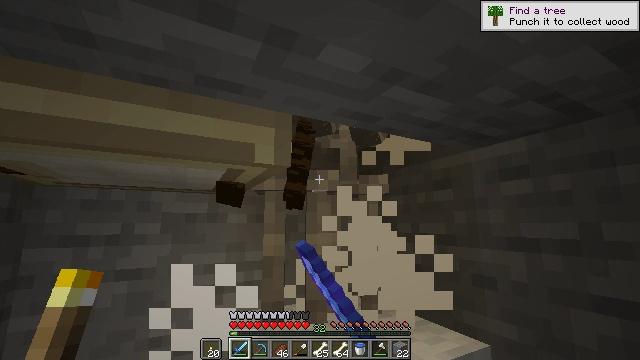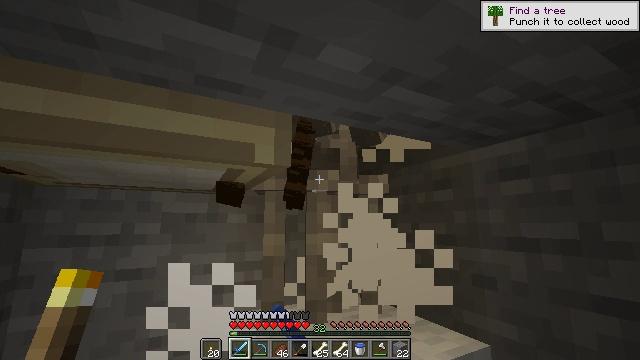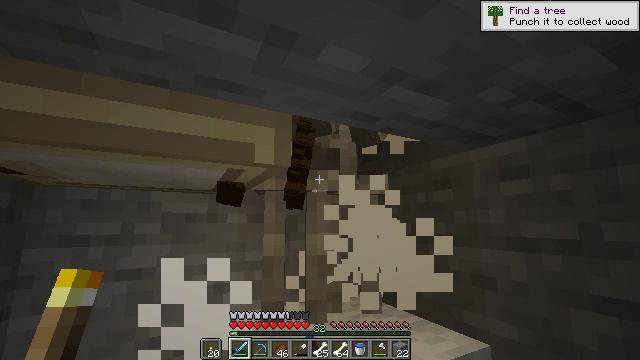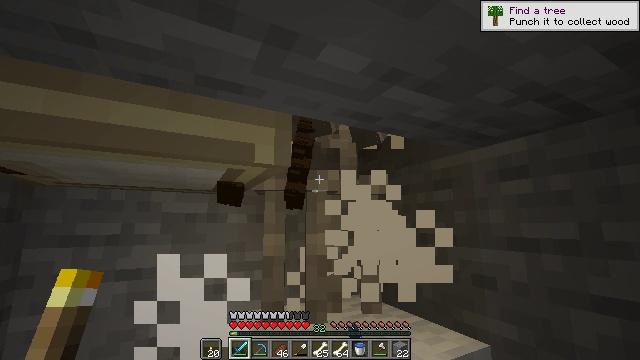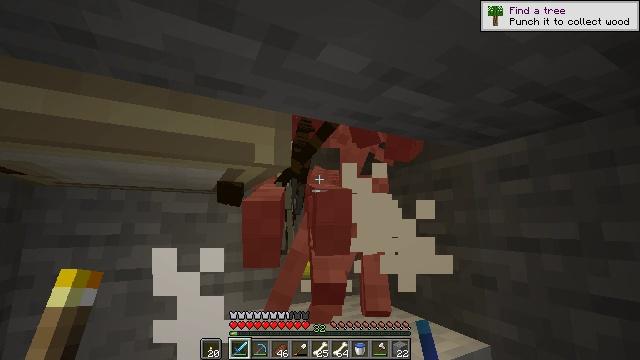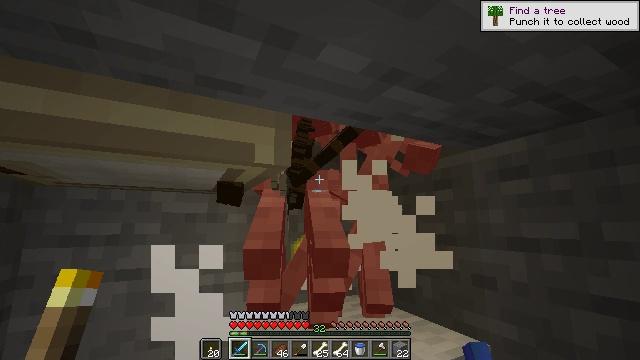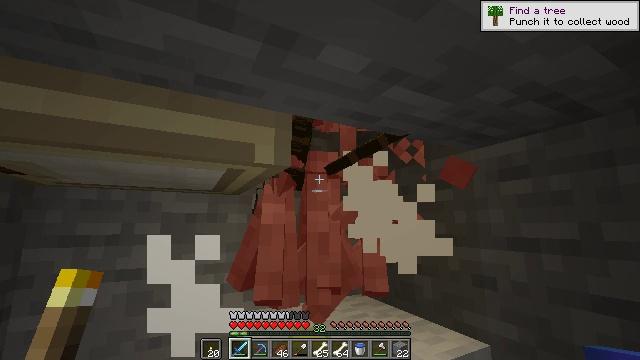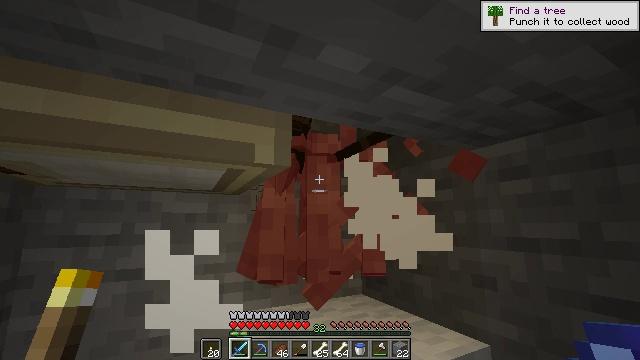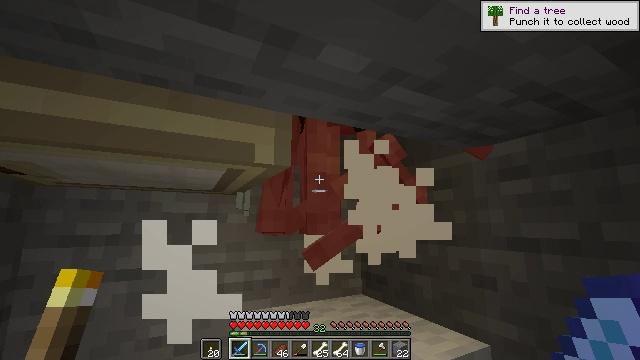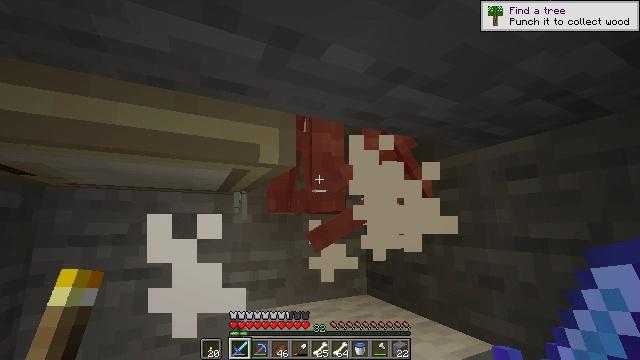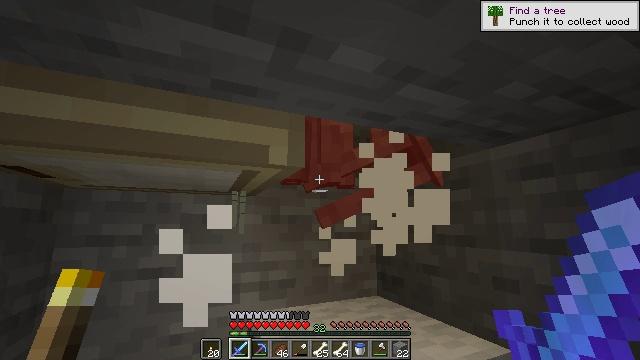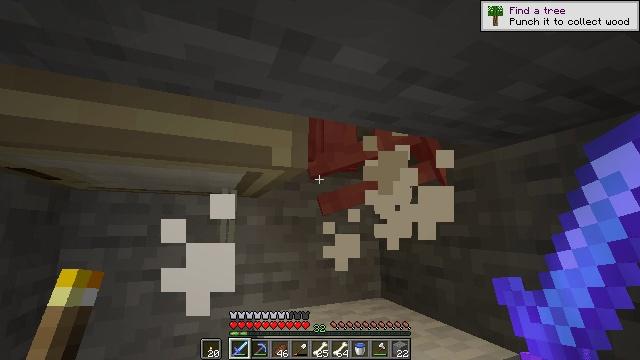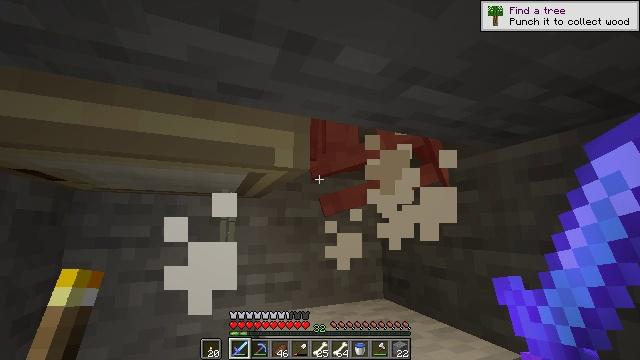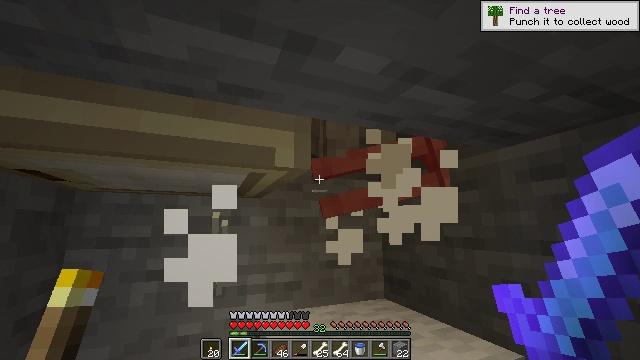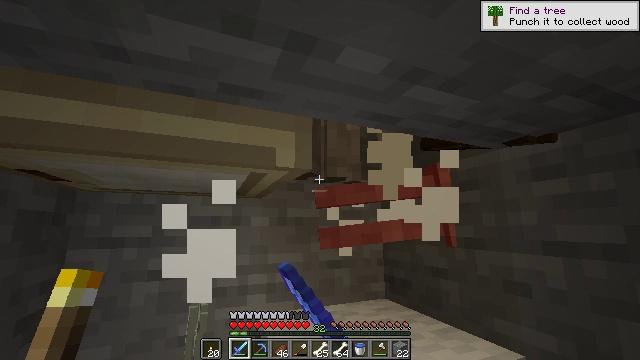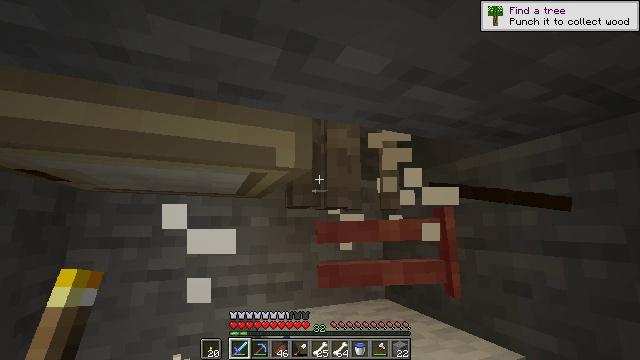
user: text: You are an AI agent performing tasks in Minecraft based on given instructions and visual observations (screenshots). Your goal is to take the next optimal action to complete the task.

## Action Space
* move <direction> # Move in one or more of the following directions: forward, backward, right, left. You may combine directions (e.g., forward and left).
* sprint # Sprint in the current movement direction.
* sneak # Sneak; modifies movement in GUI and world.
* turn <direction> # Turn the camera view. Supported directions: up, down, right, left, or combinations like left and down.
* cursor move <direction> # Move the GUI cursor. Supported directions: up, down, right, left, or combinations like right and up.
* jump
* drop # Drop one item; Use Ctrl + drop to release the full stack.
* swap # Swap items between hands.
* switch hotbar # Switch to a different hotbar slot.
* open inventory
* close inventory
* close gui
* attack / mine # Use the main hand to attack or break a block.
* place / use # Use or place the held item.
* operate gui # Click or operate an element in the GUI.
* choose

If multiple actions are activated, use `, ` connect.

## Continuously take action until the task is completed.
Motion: motion action
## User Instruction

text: Hunt the skeleton.
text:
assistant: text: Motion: attack / mine
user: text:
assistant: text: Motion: attack / mine
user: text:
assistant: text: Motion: no_op
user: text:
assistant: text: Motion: no_op
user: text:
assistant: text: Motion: no_op
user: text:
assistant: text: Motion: no_op
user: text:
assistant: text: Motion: no_op
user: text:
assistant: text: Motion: no_op
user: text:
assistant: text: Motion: turn left
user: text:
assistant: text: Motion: turn left
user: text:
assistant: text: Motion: no_op
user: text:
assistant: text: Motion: no_op
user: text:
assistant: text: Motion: attack / mine
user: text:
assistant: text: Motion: attack / mine
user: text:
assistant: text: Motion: attack / mine
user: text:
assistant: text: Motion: no_op
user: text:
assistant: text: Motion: no_op
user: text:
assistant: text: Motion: attack / mine
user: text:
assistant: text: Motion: attack / mine
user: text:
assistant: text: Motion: no_op
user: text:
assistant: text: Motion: attack / mine
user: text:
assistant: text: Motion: attack / mine
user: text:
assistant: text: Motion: attack / mine
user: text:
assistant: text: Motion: attack / mine
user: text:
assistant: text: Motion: attack / mine
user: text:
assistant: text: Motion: attack / mine
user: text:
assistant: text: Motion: attack / mine
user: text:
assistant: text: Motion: attack / mine
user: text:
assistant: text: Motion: attack / mine
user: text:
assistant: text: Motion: attack / mine